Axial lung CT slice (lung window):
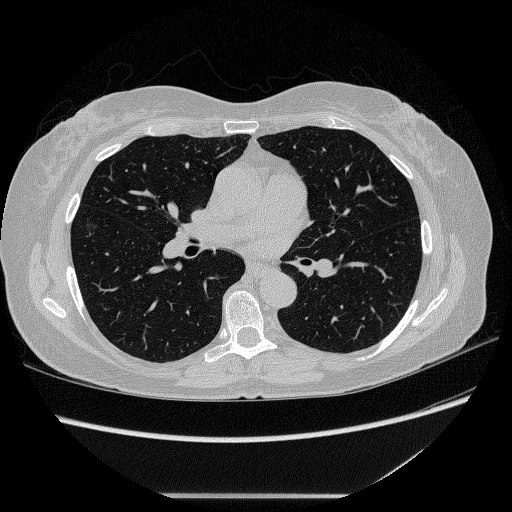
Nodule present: yes
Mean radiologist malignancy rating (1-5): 3.75